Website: ulta-beauty
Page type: customer-info-address
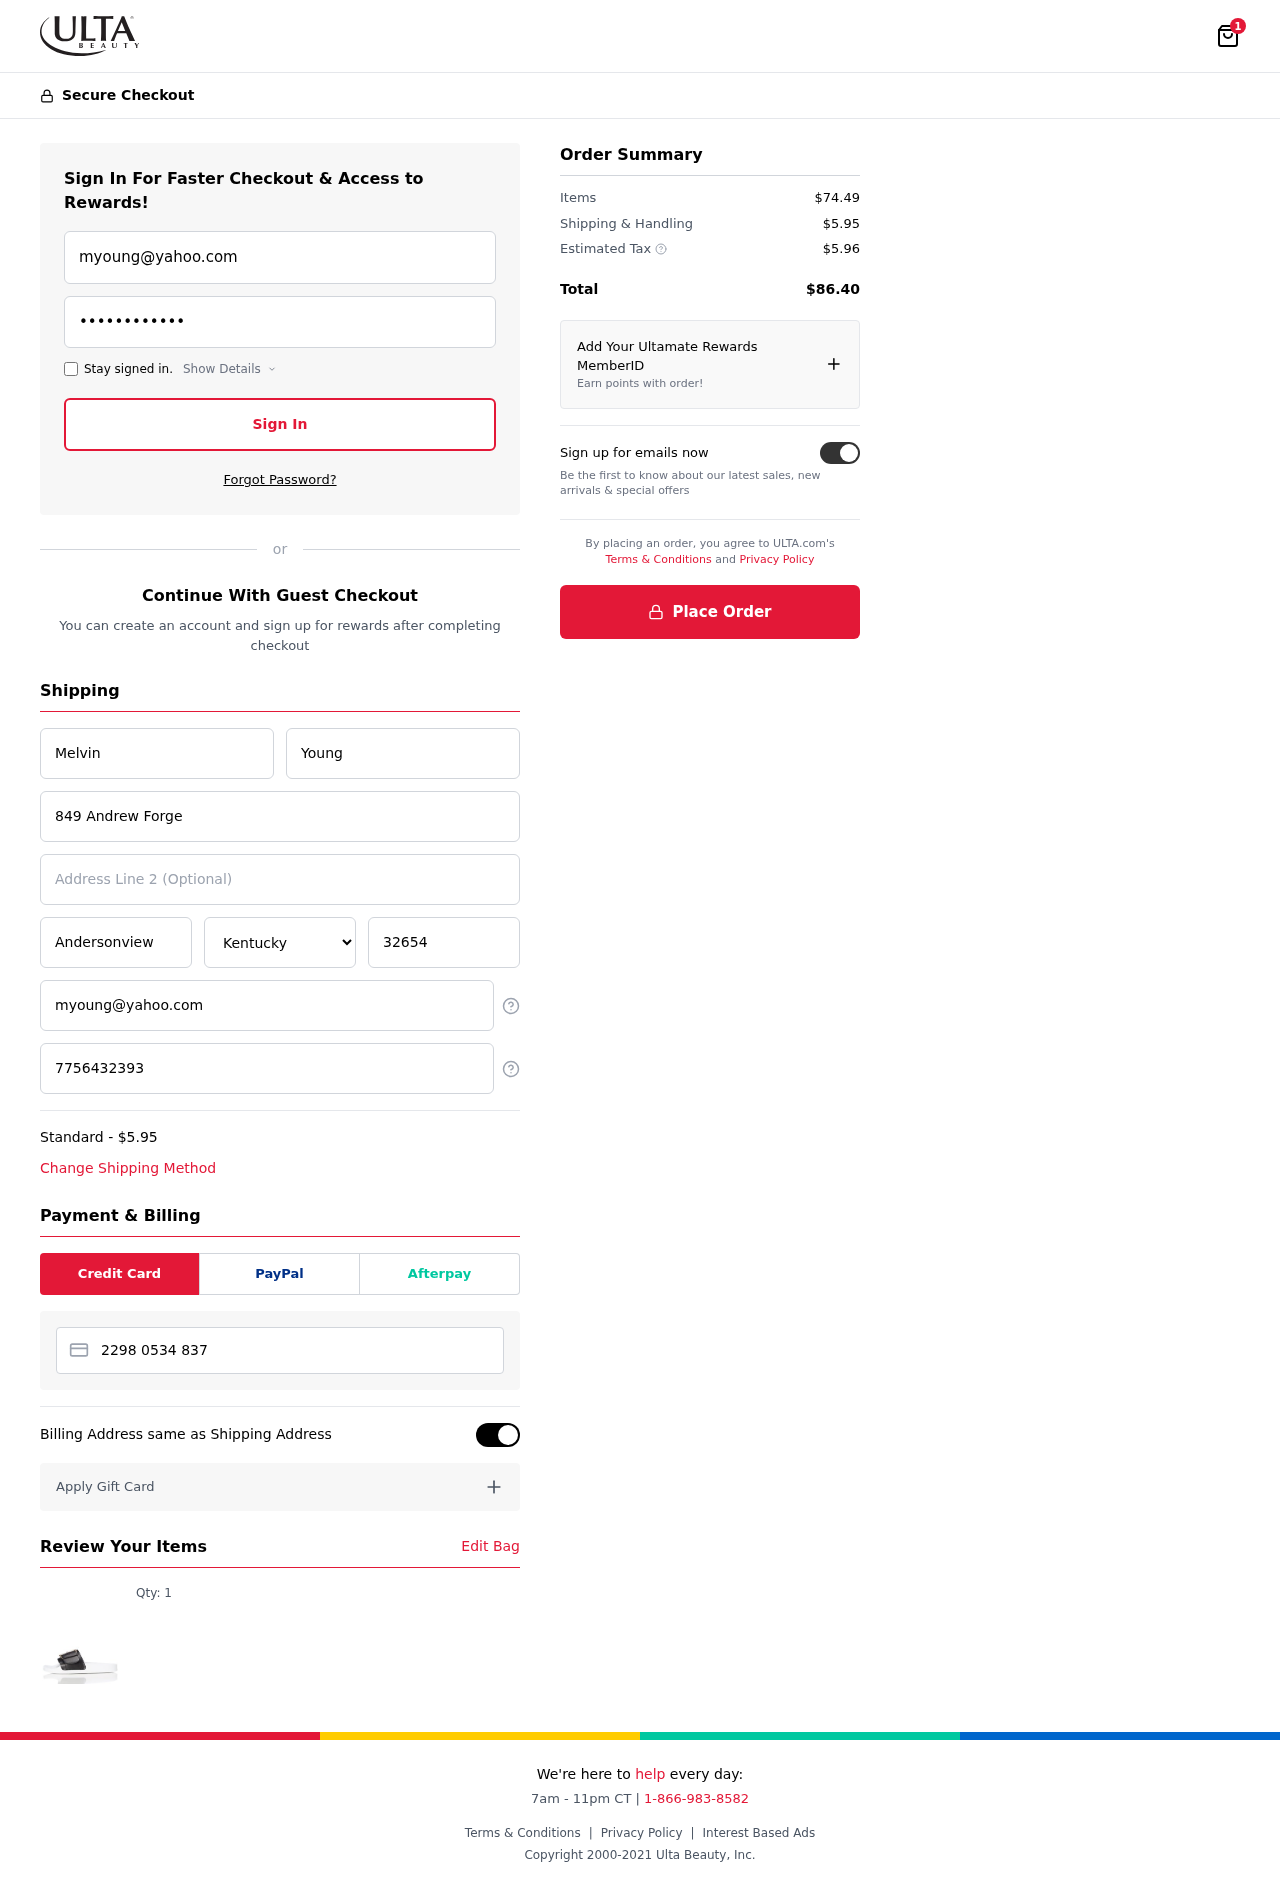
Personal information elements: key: PII_CARD_NUMBER
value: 2298 0534 8376 5794
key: PII_CITY
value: Andersonview
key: PII_EMAIL
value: myoung@yahoo.com
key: PII_FIRSTNAME
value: Melvin
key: PII_LASTNAME
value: Young
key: PII_PHONE
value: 7756432393
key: PII_POSTCODE
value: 32654
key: PII_STATE
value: Kentucky
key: PII_STREET
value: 849 Andrew Forge
Product elements: key: PRODUCT1_QUANTITY
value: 1
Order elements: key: ORDER_NUM_ITEMS
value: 1
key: ORDER_SHIPPING_COST
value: $5.95
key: ORDER_ITEMS_TOTAL
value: $74.49
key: ORDER_SHIPPING_COST2
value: $5.95
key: ORDER_TAX
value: $5.96
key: ORDER_TOTAL
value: $86.40